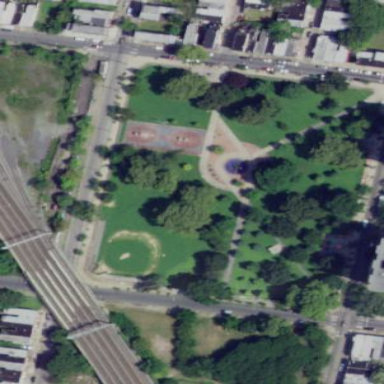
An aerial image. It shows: Park.